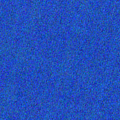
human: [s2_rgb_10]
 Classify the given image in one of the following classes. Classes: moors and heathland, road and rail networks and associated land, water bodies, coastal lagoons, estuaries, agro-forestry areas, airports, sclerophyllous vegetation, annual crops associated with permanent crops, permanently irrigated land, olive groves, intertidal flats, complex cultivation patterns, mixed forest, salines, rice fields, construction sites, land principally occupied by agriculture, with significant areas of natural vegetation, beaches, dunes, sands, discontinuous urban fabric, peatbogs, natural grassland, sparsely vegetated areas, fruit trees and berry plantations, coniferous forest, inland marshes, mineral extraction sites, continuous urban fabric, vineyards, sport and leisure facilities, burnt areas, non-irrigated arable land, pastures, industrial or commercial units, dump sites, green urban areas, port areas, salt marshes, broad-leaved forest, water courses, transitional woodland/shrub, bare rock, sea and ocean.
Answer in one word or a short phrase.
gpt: non-irrigated arable land, coniferous forest, mixed forest